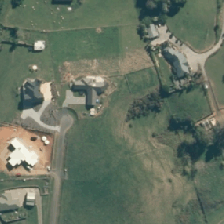
Land cover: urban_build_up